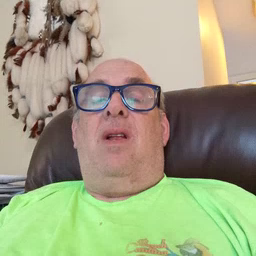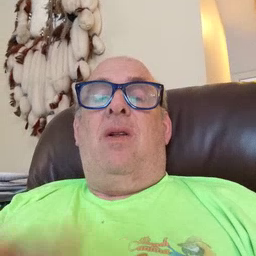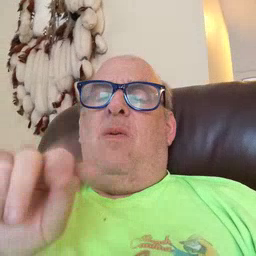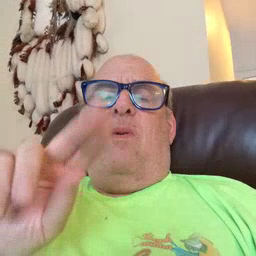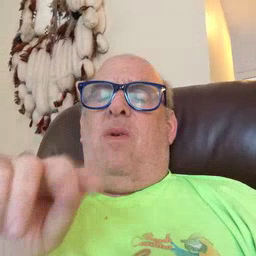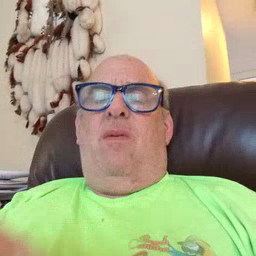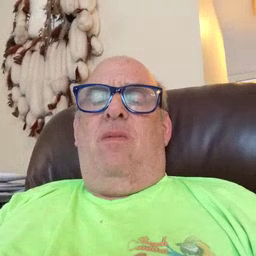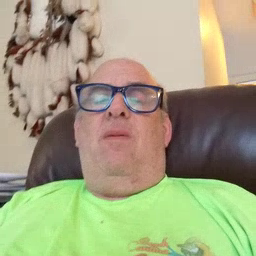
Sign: no